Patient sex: M
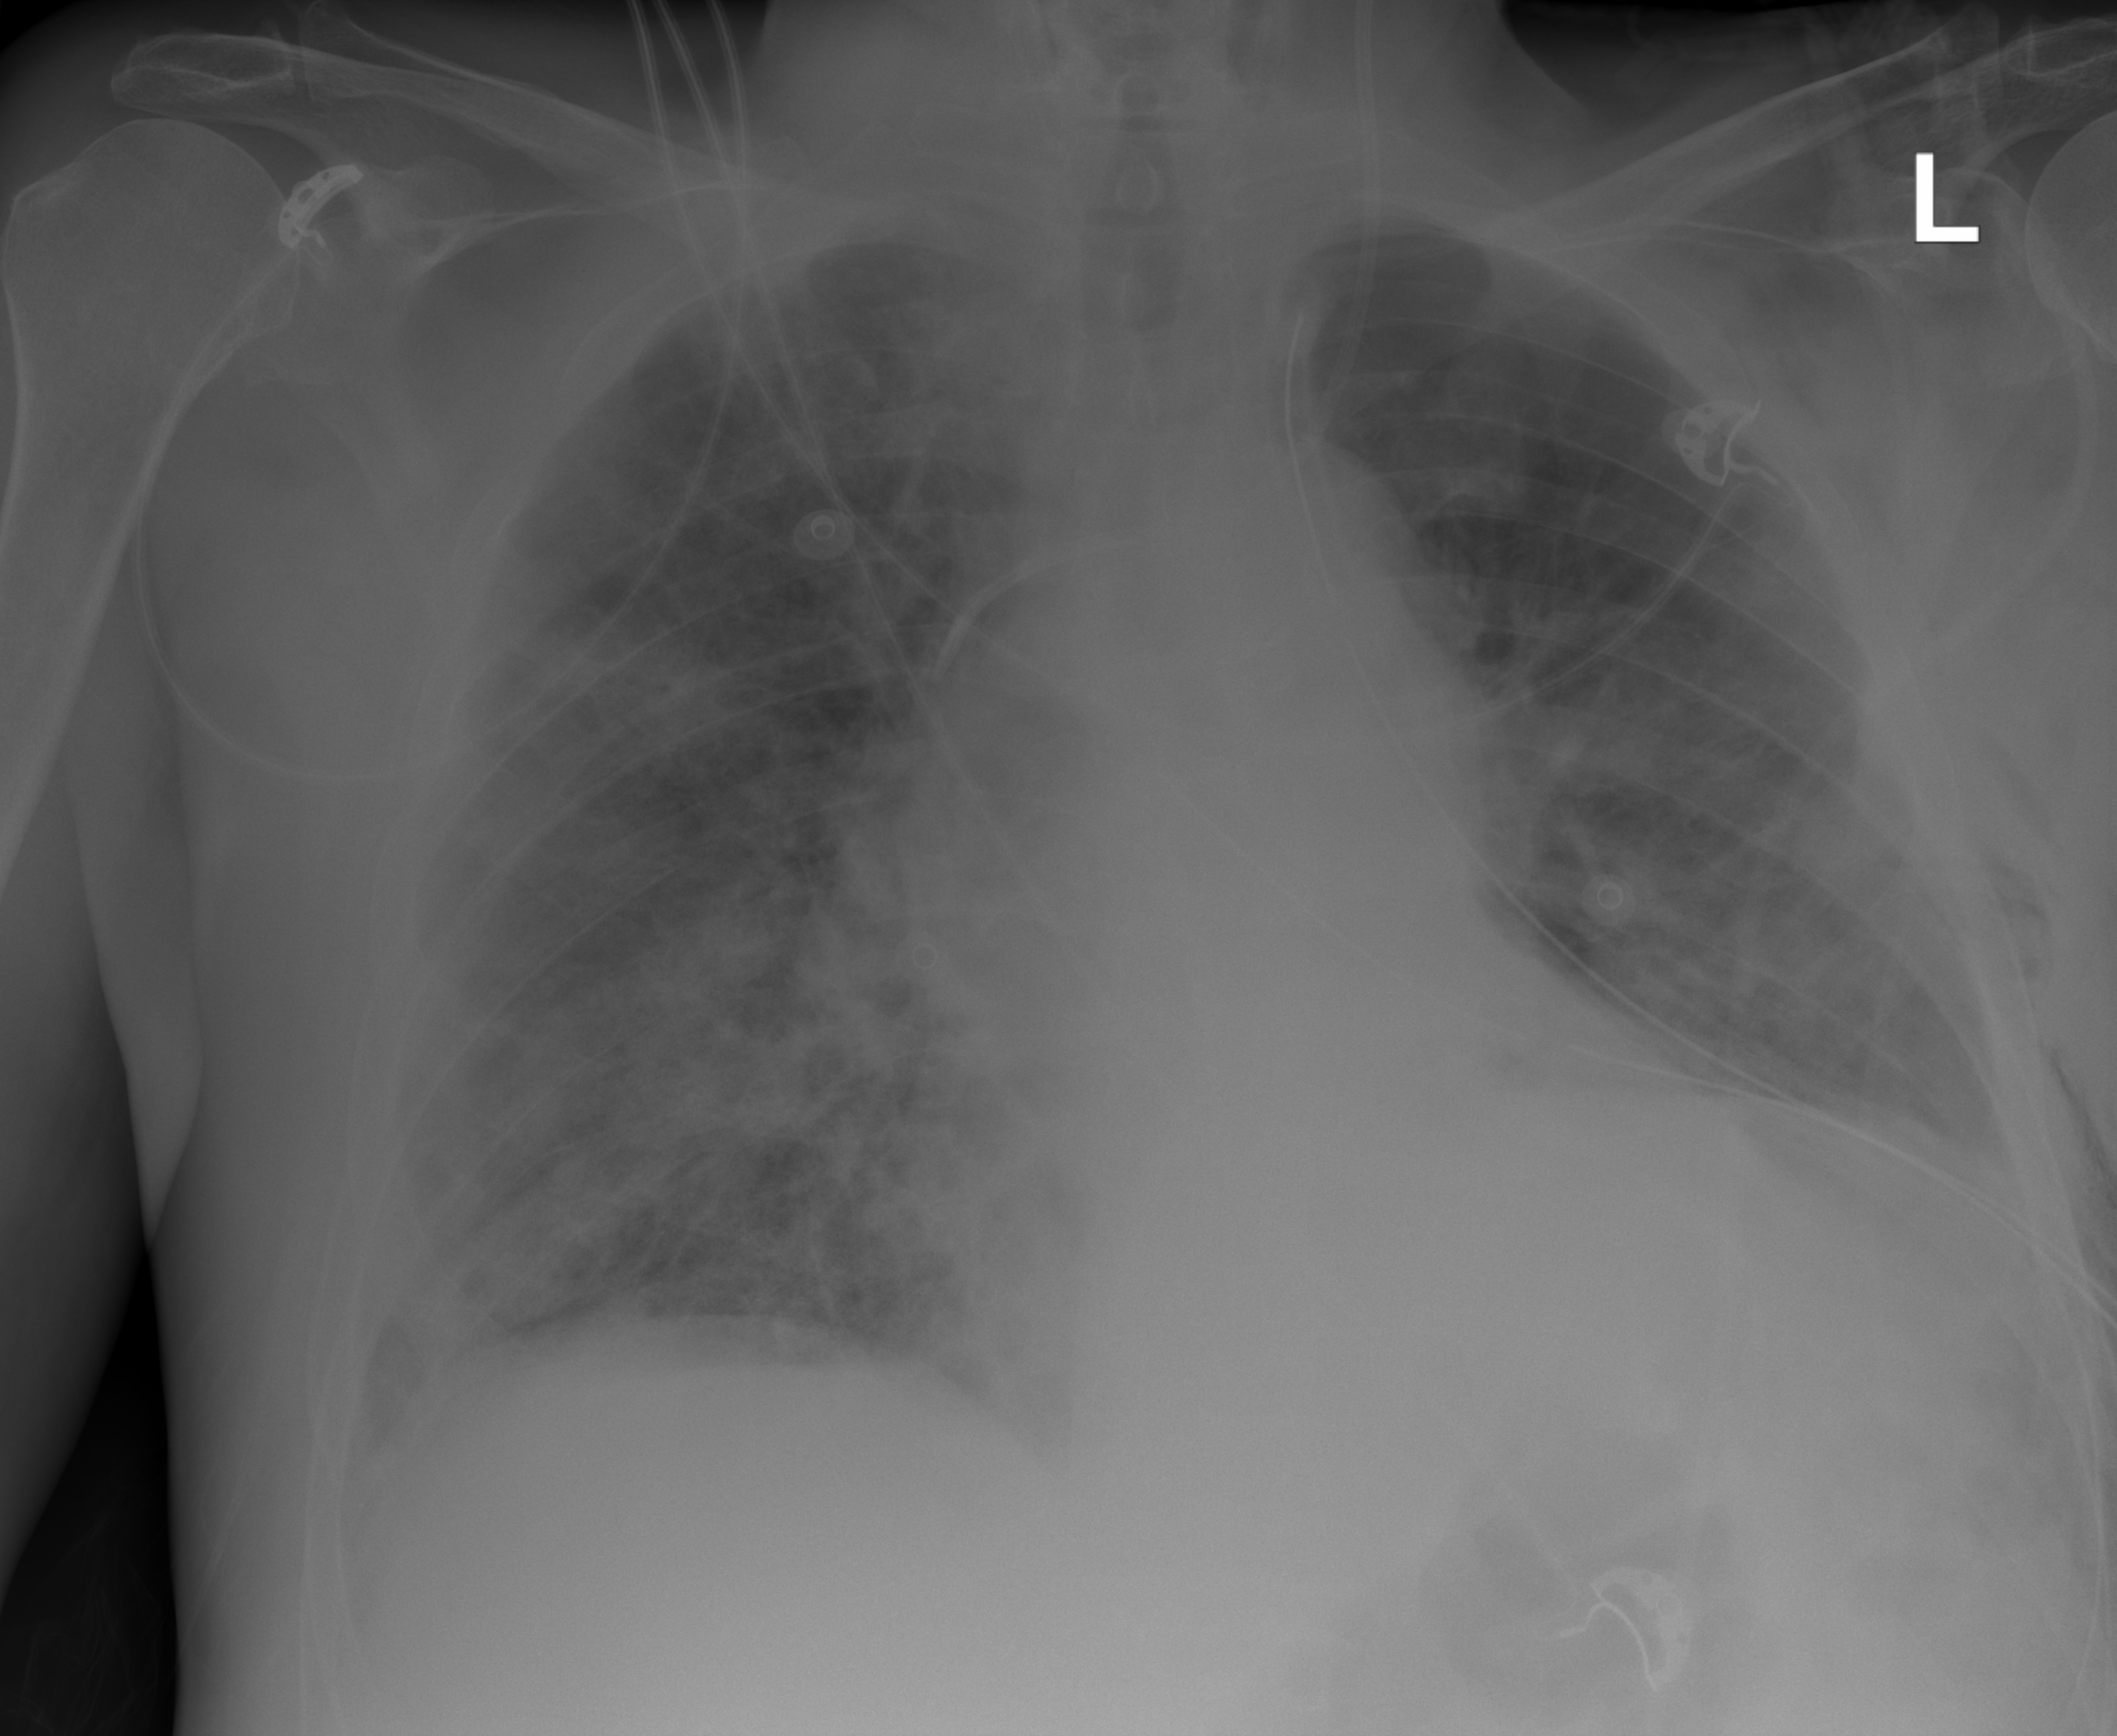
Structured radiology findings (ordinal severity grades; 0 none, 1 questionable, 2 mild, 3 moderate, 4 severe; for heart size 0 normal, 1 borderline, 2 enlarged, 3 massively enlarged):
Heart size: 0
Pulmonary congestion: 1
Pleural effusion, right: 2
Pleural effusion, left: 0
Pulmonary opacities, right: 4
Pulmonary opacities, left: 0
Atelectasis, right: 2
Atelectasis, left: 0